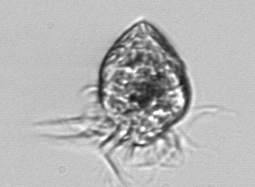
Label: Strombidium_morphotype1